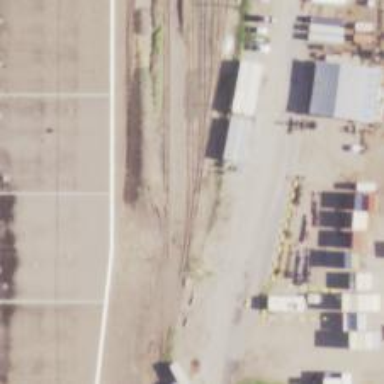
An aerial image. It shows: Railway yard used for servicing trains.